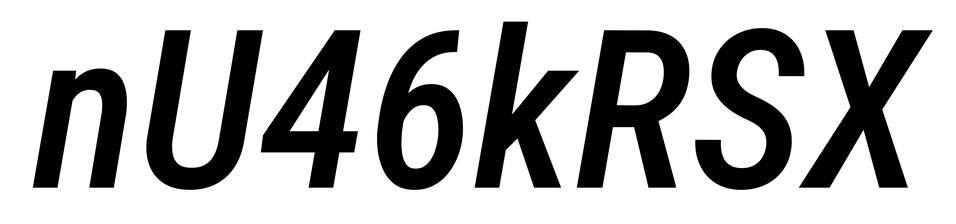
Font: Roboto-Italic_Condensed_Medium_Italic